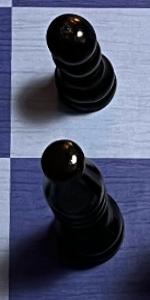
Label: Bishop_Black